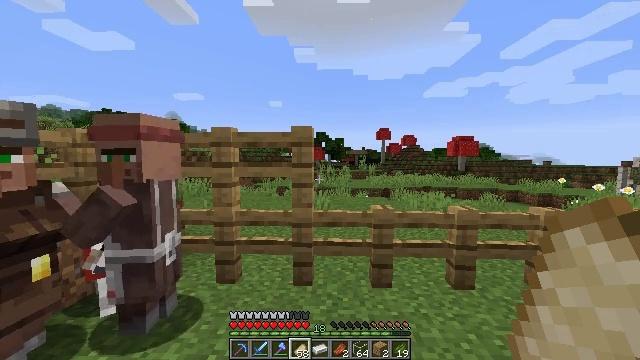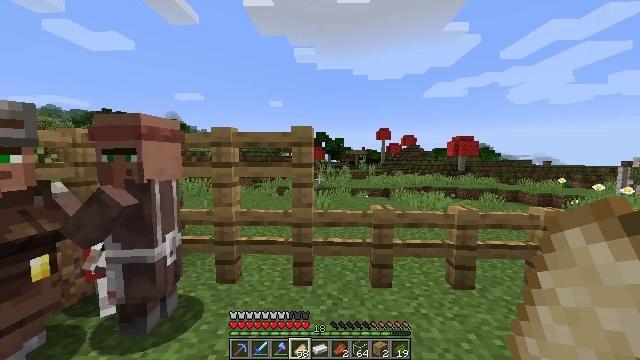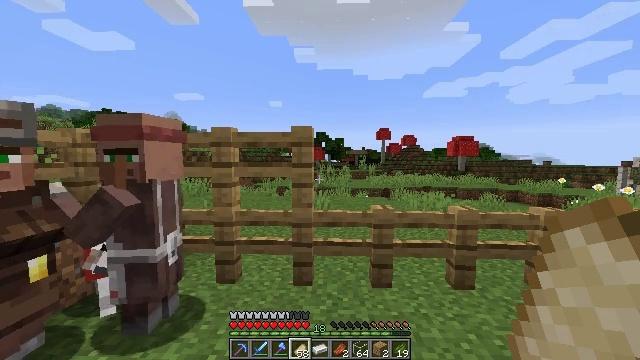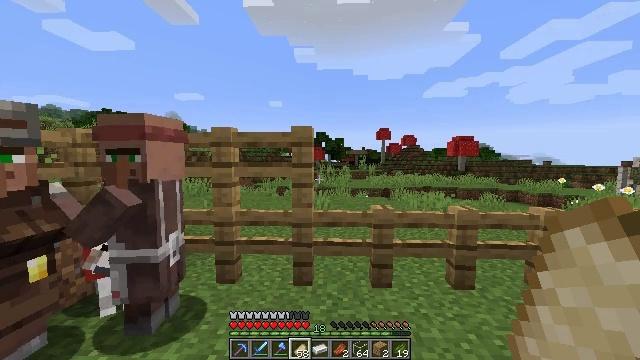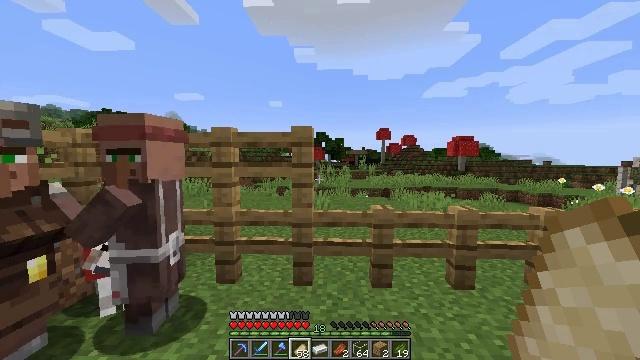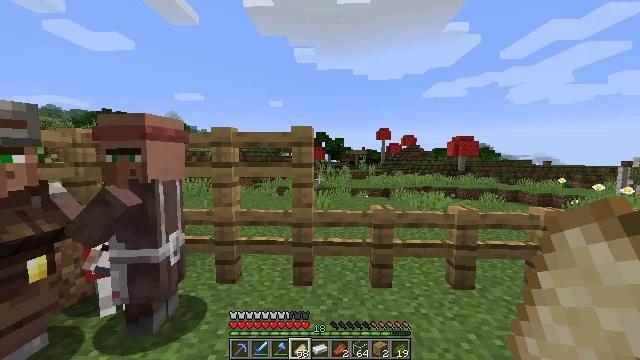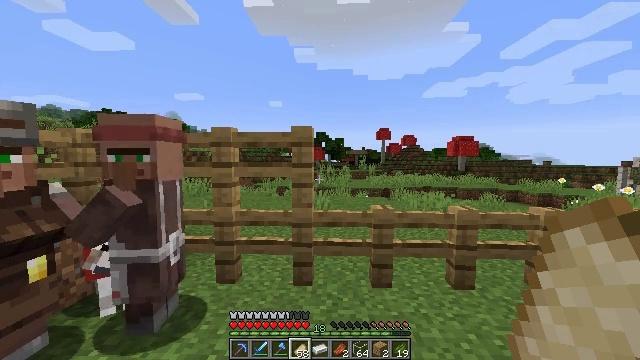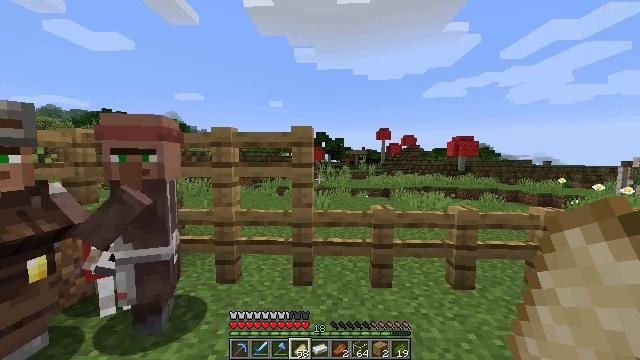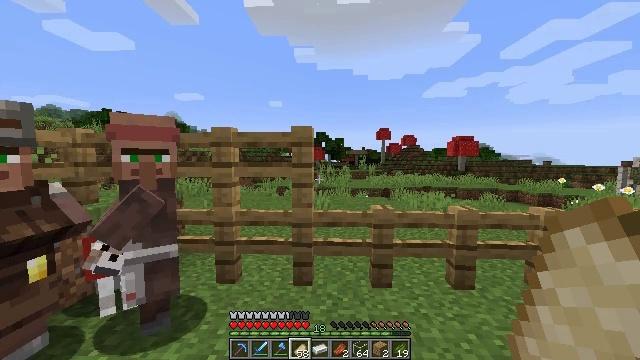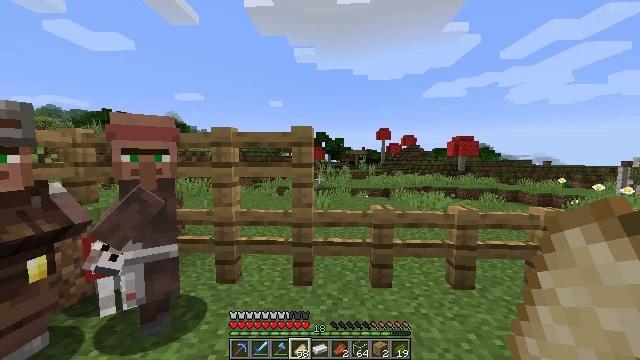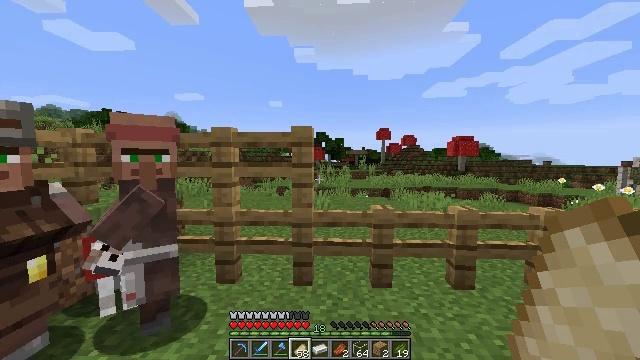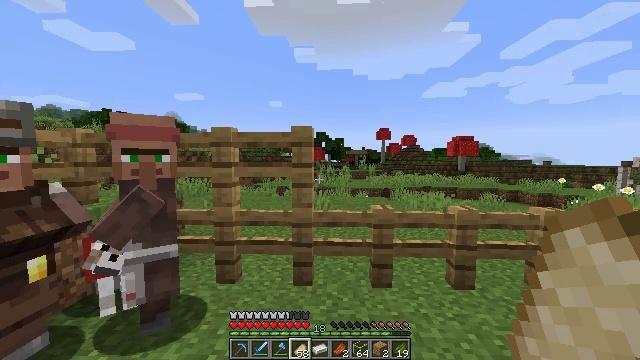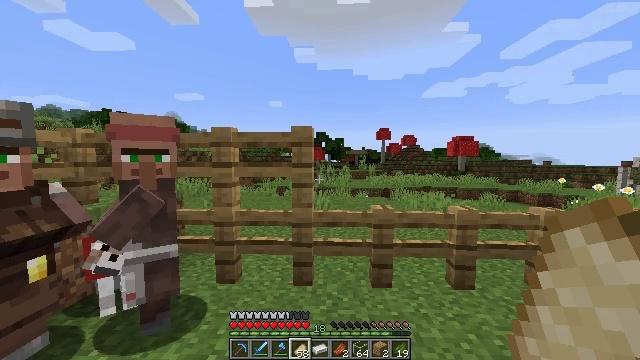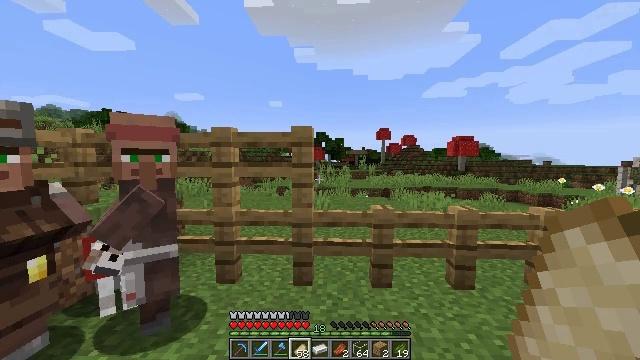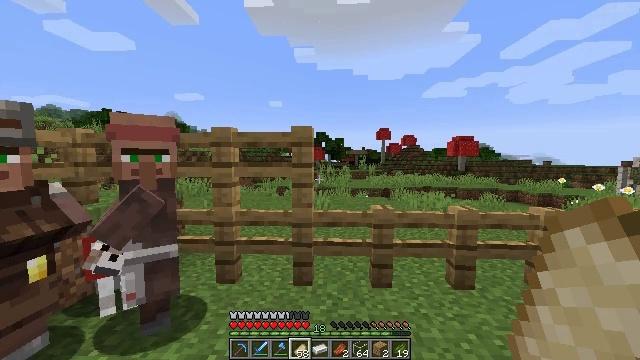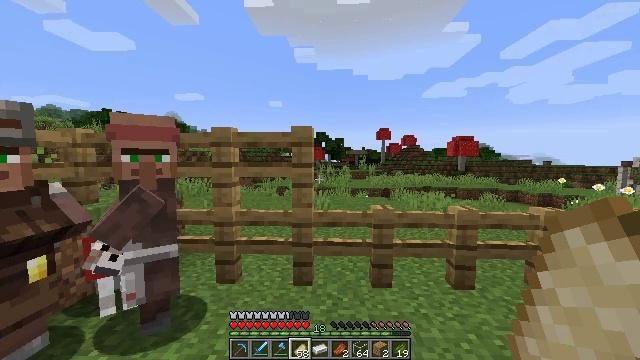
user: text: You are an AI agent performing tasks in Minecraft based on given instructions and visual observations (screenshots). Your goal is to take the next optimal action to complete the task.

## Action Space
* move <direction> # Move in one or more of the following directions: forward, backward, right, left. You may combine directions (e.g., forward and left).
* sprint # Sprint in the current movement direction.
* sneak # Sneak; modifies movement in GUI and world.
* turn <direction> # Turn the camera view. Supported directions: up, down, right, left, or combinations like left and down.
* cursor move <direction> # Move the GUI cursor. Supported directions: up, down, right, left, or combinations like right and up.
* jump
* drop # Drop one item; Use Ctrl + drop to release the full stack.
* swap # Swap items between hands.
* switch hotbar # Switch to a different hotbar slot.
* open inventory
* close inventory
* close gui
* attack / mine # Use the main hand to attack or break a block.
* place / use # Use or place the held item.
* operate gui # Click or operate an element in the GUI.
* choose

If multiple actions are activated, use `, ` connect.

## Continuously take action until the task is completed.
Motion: motion action
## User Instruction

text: Construct a chainmail chestplate with the necessary materials.
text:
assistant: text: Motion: no_op
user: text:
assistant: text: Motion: no_op
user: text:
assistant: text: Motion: no_op
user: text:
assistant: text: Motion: no_op
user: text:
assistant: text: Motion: no_op
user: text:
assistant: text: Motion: no_op
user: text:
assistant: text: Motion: no_op
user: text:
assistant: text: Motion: no_op
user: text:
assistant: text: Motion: no_op
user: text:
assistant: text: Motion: no_op
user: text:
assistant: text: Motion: no_op
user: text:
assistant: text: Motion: no_op
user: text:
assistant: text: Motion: no_op
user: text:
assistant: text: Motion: no_op
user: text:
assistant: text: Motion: no_op
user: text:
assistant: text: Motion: no_op
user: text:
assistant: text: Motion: no_op
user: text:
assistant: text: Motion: no_op
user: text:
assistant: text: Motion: no_op
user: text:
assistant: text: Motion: no_op
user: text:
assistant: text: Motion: no_op
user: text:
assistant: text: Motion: no_op
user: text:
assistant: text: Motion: no_op
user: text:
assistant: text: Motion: no_op
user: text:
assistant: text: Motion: no_op
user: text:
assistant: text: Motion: no_op
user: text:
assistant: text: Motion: no_op
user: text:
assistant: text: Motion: no_op
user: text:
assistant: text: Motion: no_op
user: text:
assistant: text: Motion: no_op